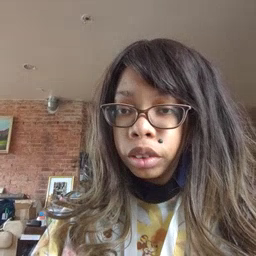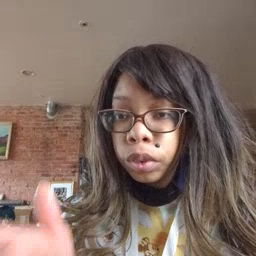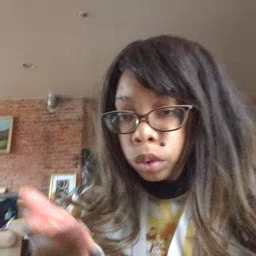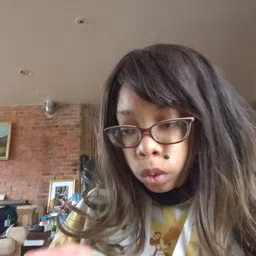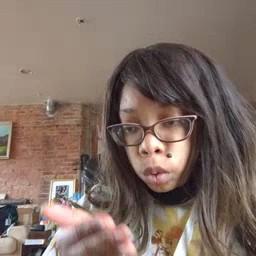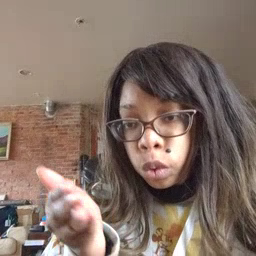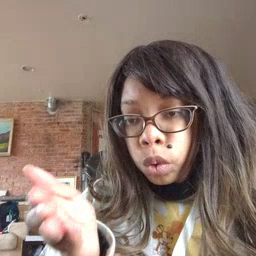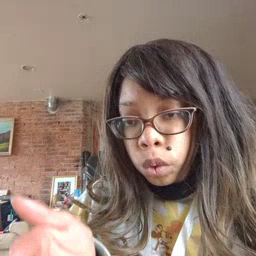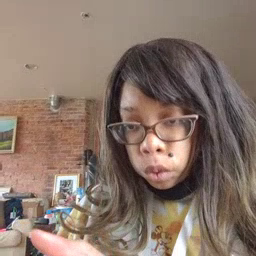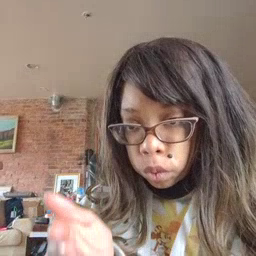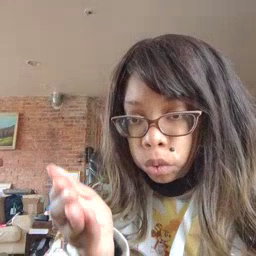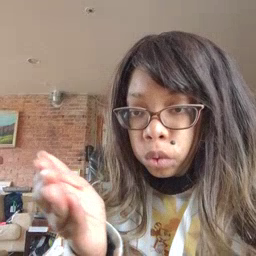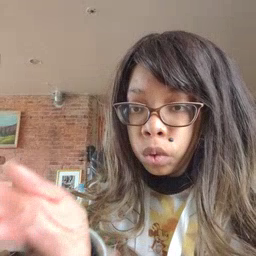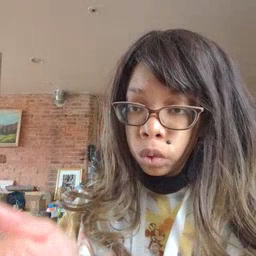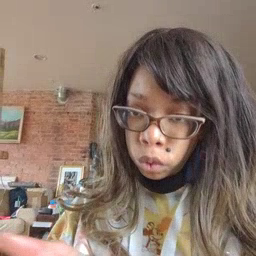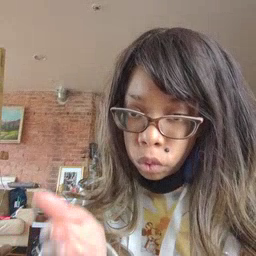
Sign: boat